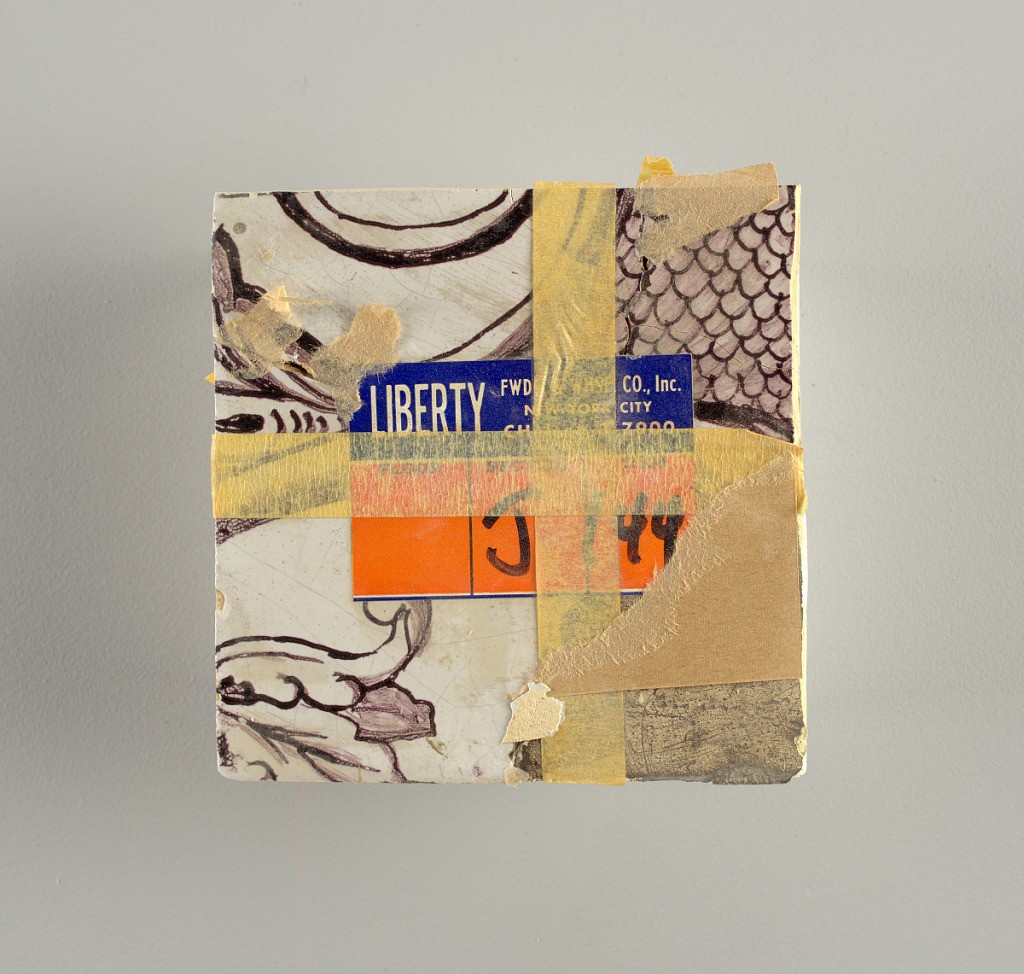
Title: Wall facing
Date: ca. 1725
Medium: tin-glazed earthenware, underglaze
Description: Two vertical rectangles, twenty-three tiles high.  A) Nine tiles wide at top; seven tiles wide at bottom.  B) Ten and one-half tiles wide.

Arabesque design of foliage.  A) with centered figure of Justice under a canopy.  B) with centered urn.